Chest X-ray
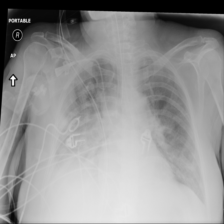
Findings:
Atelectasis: negative
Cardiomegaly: negative
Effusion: negative
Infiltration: positive
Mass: negative
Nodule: negative
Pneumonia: negative
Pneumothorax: negative
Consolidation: negative
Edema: negative
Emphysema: negative
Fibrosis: negative
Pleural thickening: negative
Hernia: negative